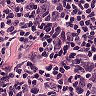
Metastatic tissue present: no